Breast ultrasound image
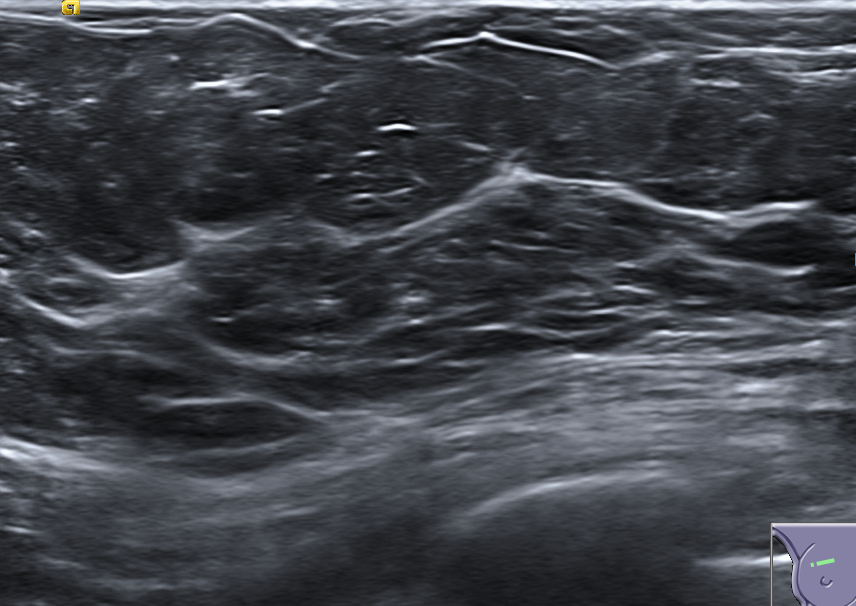
Diagnosis: normal